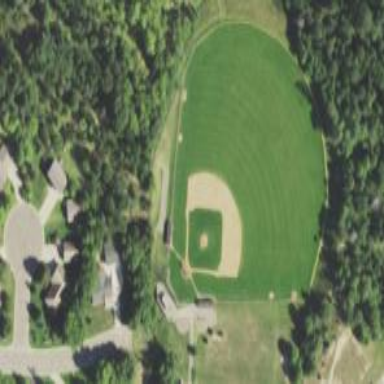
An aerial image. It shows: Baseball pitch for leisure and sports activities.